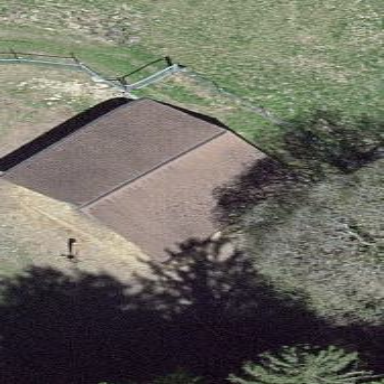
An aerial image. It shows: View of roof of building.